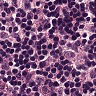
Metastatic tissue present: no